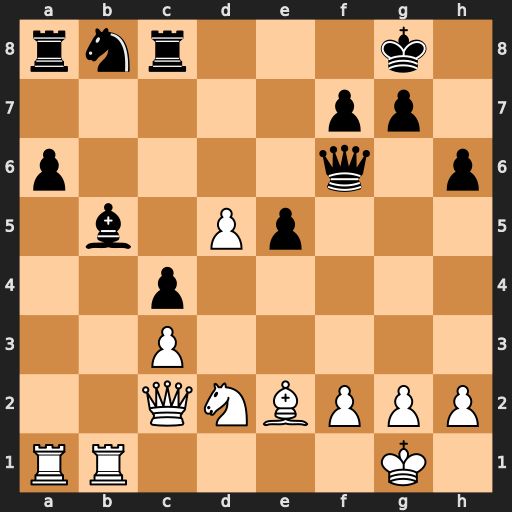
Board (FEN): rnr3k1/5pp1/p4q1p/1b1Pp3/2p5/2P5/2QNBPPP/RR4K1
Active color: w
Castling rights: -
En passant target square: -
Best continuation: Rxb5 axb5 Rxa8